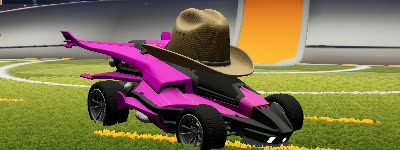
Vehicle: aftershock